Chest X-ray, PA view. Patient: 61 years old, sex F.
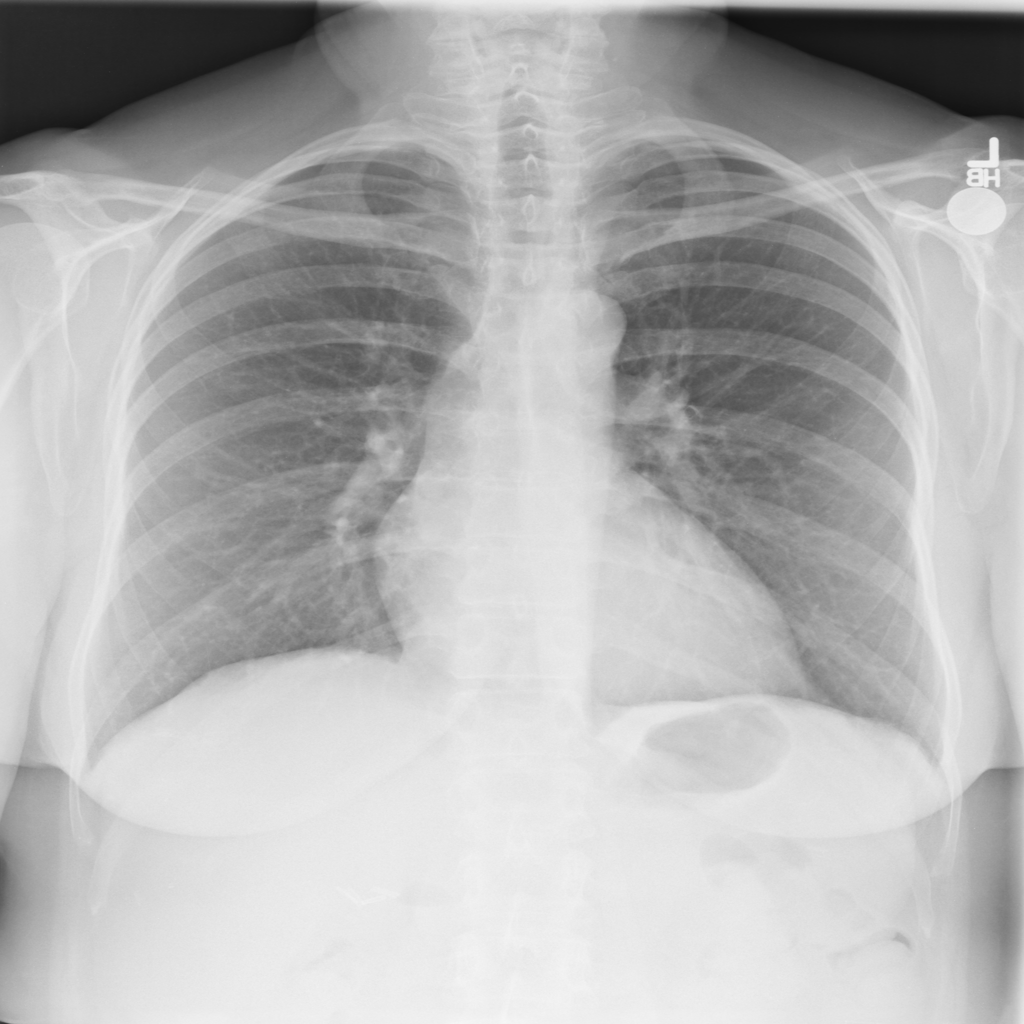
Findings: Cardiomegaly